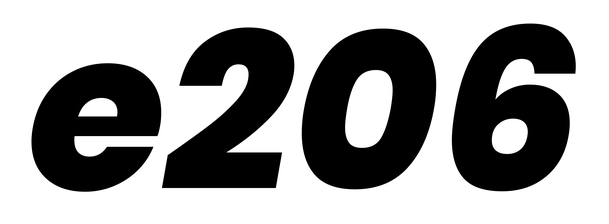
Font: Poppins-ExtraBoldItalic